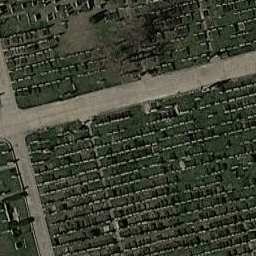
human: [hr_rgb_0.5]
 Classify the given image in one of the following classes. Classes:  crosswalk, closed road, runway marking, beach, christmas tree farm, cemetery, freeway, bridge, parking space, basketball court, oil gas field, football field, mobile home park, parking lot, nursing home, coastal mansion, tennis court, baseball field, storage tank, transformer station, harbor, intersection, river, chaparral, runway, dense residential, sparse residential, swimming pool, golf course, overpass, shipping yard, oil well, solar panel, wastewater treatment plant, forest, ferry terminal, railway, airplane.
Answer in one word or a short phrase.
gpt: cemetery